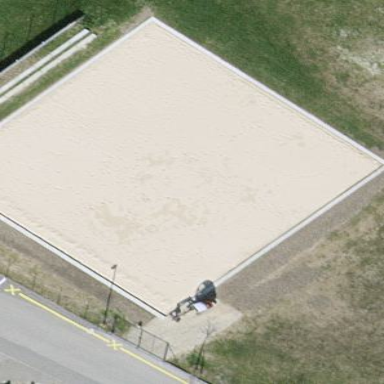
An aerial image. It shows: Sandy pitch for beach volleyball.